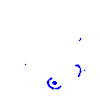
Particle: electron